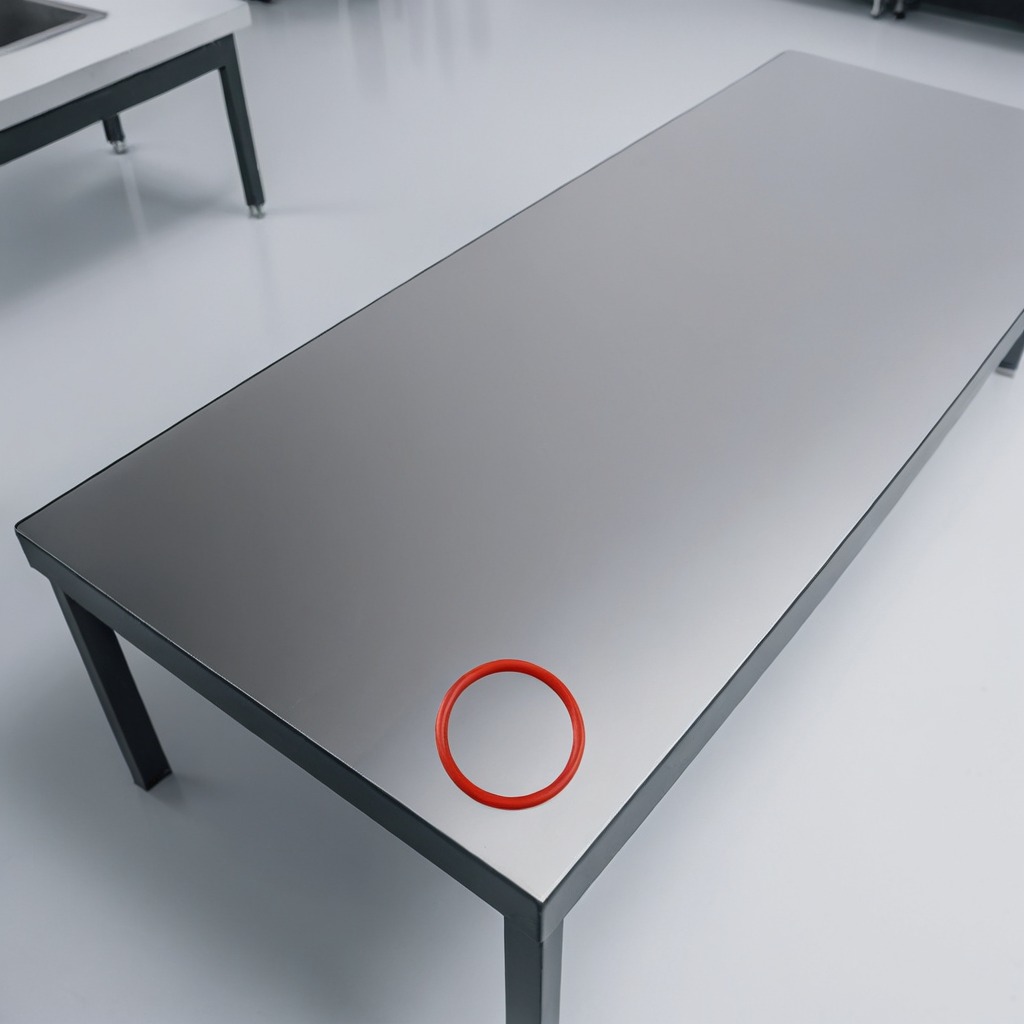
A rubber O-ring is lying on a stainless steel table in a high-end prototyping lab.